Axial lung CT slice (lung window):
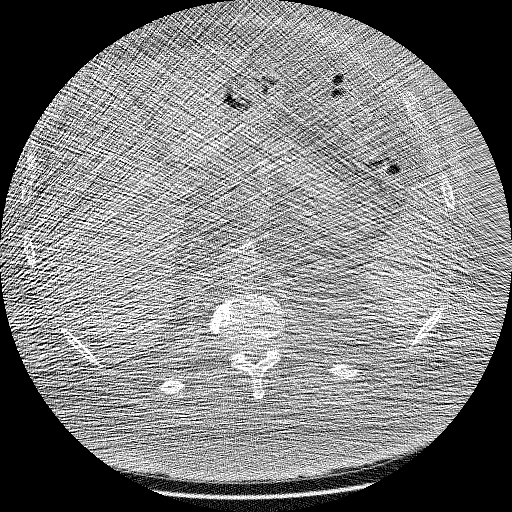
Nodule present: no